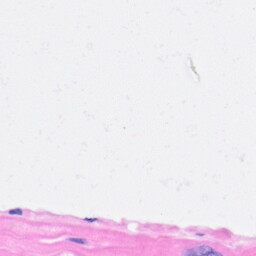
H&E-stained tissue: Heart